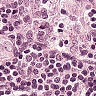
Metastatic tissue present: no